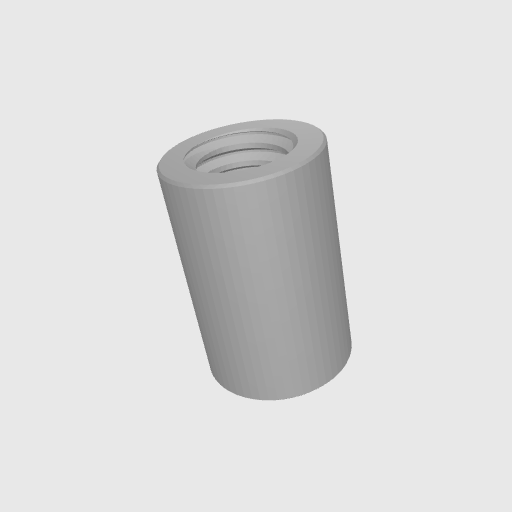
Part: Standoff6OD9